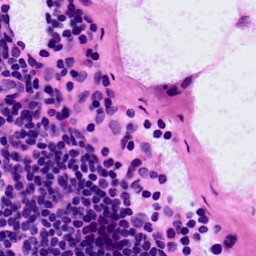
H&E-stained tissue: LymphNode